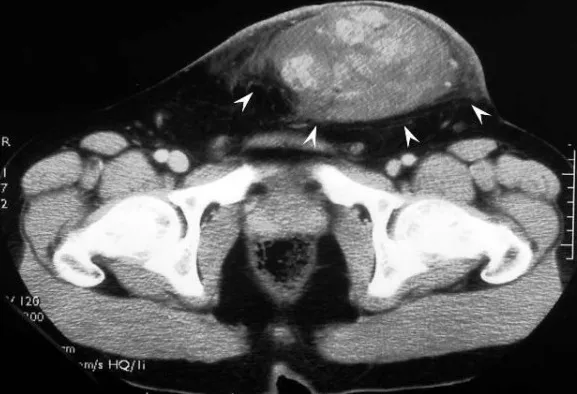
Computed tomography depicted a solid tumor with heterogeneous contrast enhancement (arrowheads) in the adipose tissue.
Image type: radiology (ct)